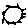
Label: sun